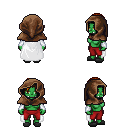
a pixel art fantasy rpg character, female body template, orc, green skin, white cape, red pants, dark blonde long bangs hairstyle, cloth hood, white cloth bracers, gray slippers, four views (front, back, left, right), 2x2 character sprite sheet, small pixel art, hard edges, no anti-aliasing